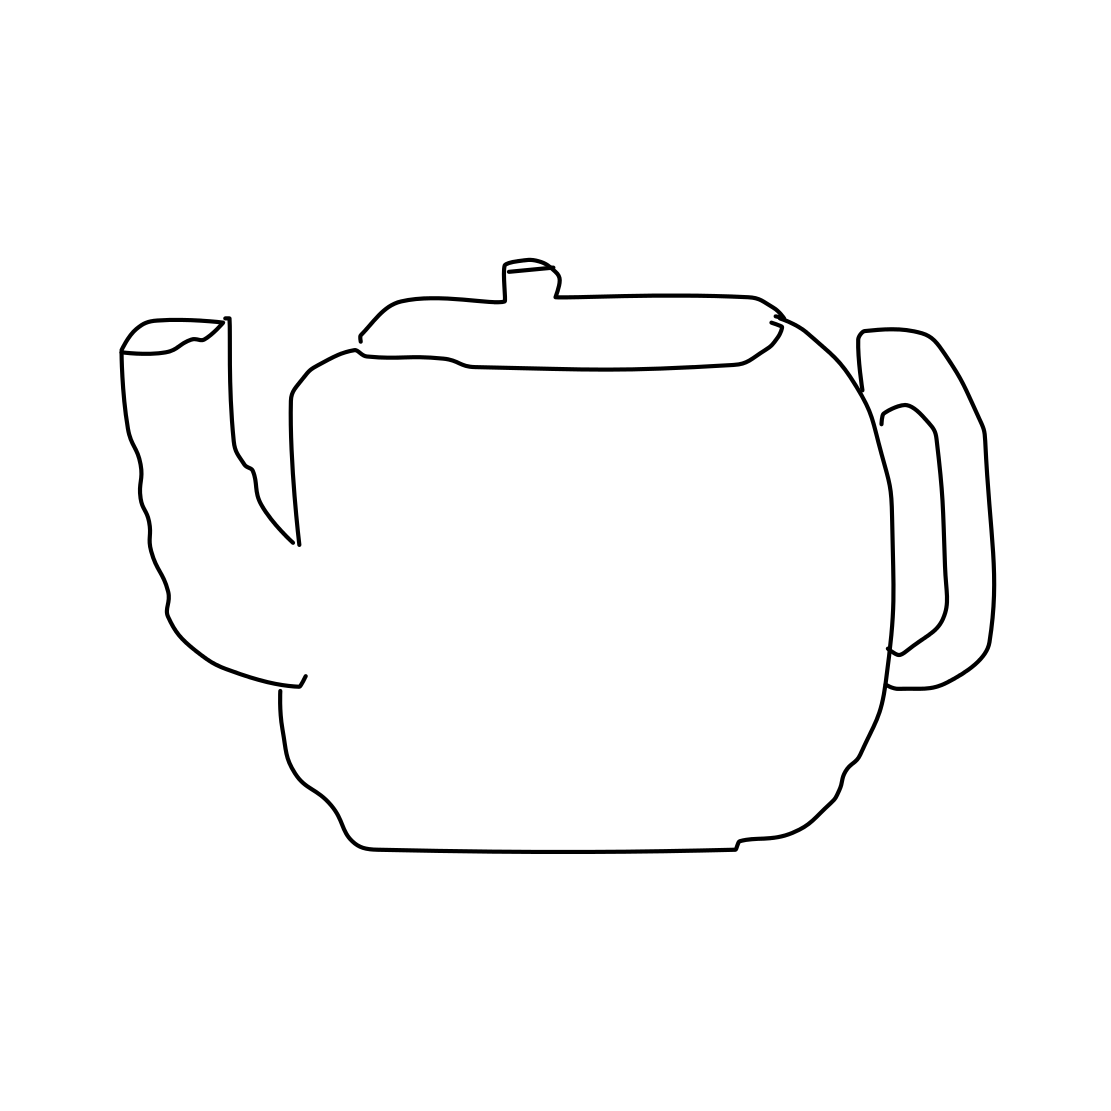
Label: teapot